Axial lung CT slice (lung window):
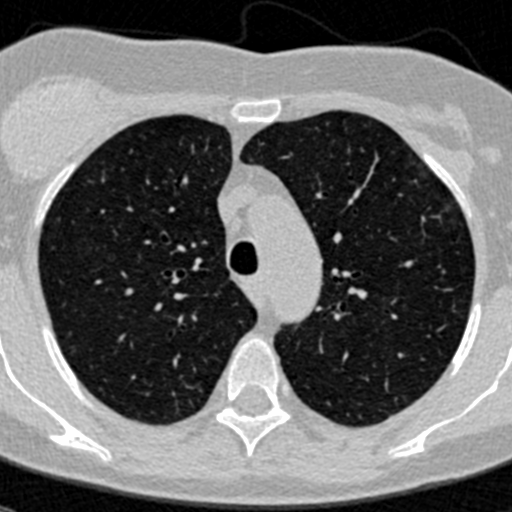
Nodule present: no